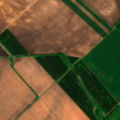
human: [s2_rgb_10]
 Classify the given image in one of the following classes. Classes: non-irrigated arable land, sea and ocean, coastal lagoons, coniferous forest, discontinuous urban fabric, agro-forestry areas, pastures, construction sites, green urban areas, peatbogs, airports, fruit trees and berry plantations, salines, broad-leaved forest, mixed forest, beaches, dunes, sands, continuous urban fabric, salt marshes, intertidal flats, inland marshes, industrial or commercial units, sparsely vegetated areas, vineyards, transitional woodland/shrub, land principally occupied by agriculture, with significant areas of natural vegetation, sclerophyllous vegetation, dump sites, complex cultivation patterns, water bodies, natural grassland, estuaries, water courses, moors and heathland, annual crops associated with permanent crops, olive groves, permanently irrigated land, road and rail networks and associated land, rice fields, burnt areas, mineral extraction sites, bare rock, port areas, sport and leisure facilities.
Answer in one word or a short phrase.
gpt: non-irrigated arable land, coniferous forest